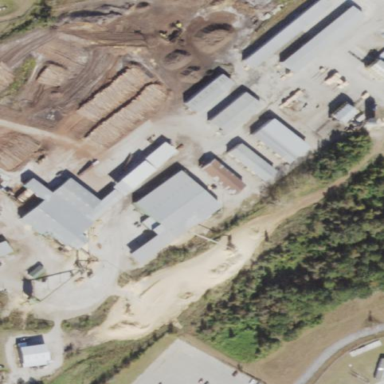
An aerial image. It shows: Industrial area dedicated to sawmill.